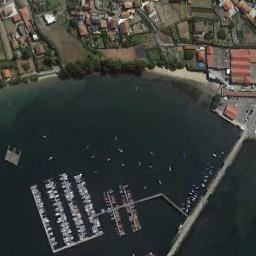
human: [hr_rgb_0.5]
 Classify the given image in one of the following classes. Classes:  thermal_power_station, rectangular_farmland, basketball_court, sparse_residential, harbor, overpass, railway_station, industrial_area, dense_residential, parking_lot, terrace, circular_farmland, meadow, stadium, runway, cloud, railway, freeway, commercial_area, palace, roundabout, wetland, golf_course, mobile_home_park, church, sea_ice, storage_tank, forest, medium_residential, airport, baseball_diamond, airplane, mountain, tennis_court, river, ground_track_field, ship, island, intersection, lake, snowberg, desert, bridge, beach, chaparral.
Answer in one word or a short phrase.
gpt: harbor